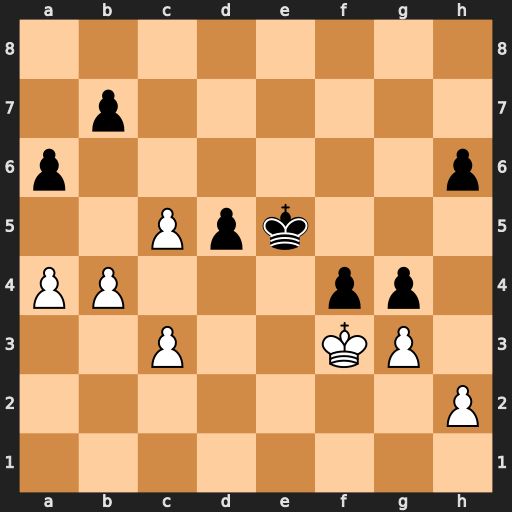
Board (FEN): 8/1p6/p6p/2Ppk3/PP3pp1/2P2KP1/7P/8
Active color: w
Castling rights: -
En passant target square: -
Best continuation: Kxg4 h5+ Kf3